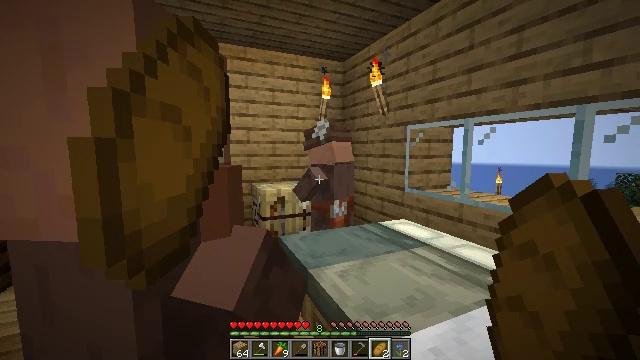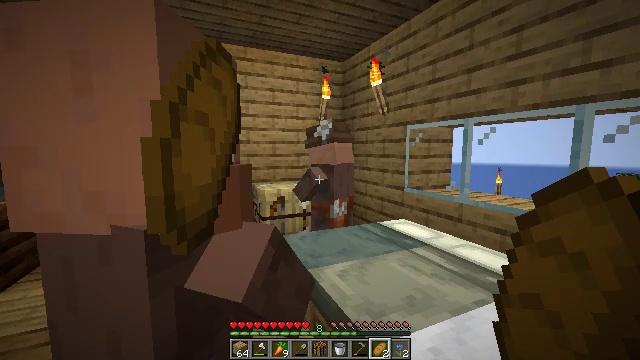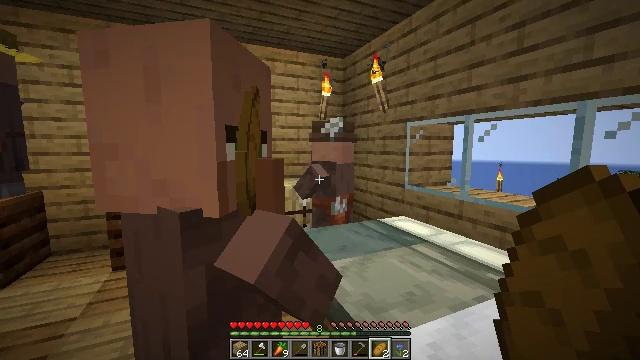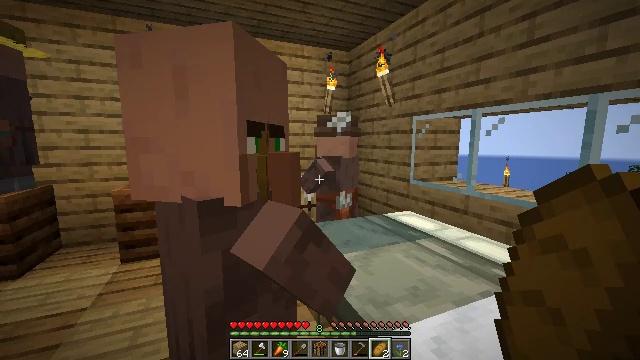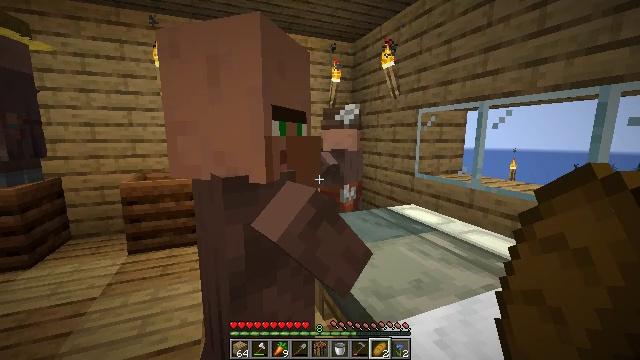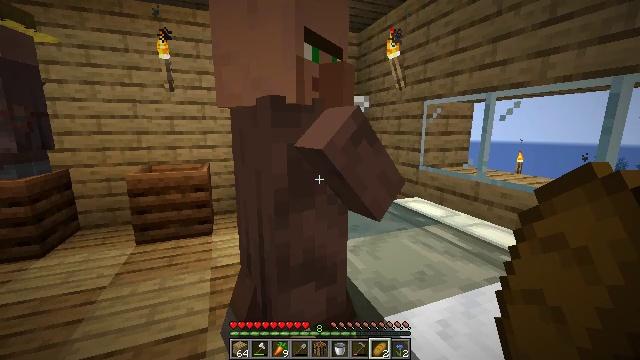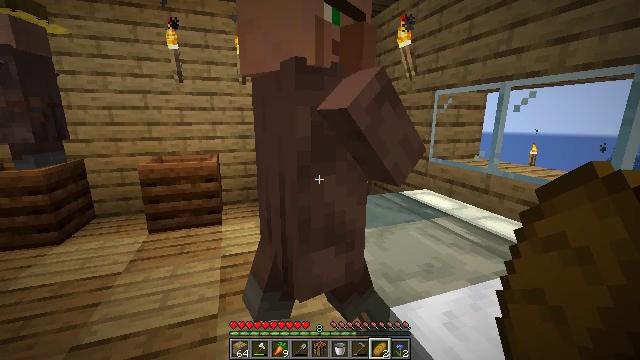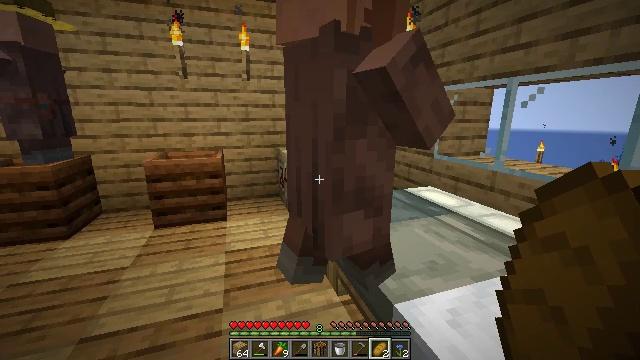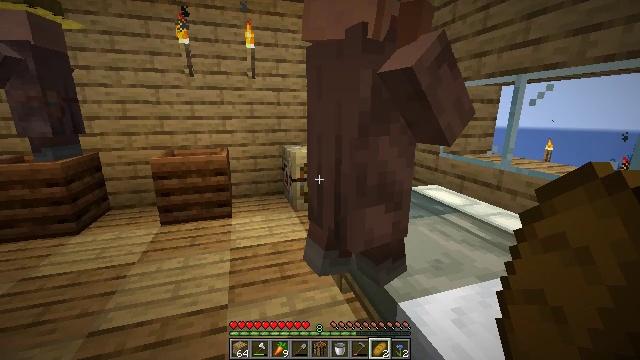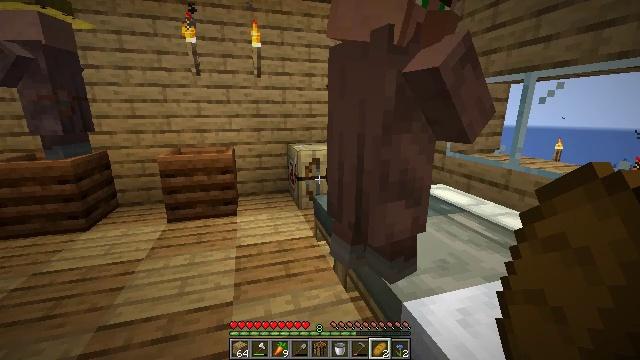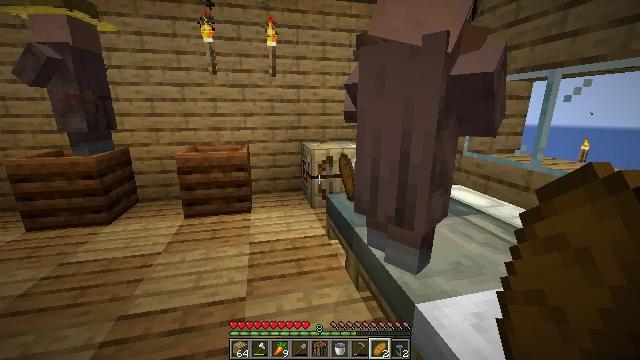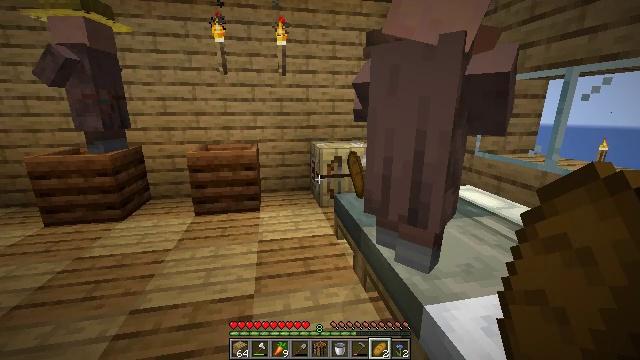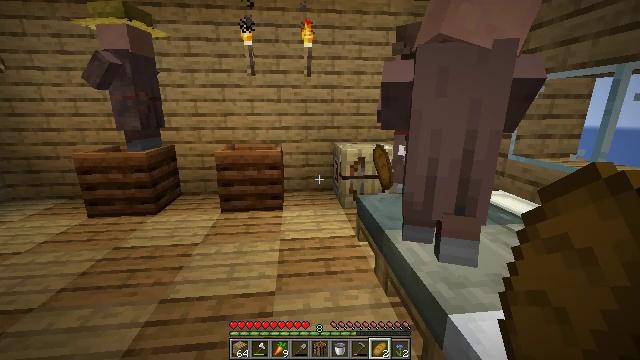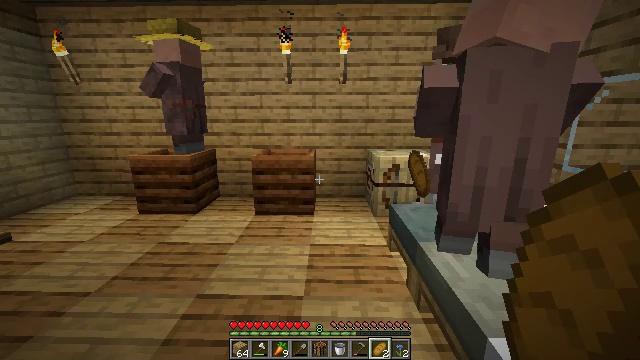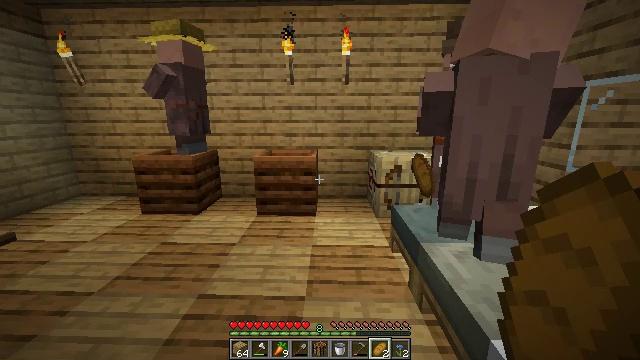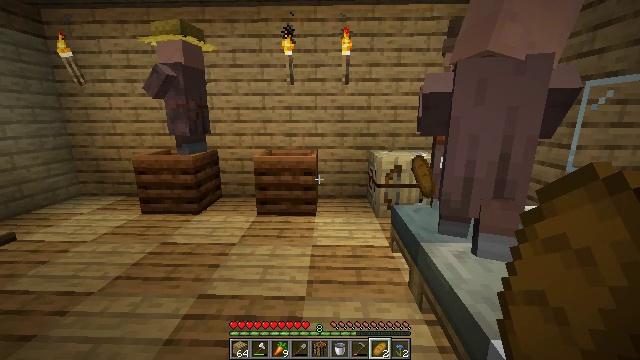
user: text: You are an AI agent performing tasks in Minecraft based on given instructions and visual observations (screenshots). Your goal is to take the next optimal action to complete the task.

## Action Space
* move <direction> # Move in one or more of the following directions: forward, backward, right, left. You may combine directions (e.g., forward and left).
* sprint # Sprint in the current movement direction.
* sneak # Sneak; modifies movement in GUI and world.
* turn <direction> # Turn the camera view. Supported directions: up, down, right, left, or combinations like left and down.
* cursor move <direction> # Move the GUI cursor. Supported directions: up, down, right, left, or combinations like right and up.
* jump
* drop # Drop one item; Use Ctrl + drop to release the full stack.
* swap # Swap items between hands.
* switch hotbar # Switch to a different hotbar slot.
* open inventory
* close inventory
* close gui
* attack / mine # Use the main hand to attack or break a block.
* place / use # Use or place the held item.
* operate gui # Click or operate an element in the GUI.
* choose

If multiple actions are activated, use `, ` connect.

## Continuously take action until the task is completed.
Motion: motion action
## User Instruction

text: Drop a bread.
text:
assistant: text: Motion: no_op
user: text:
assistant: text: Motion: no_op
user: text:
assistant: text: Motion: turn left and down
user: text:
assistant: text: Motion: turn down
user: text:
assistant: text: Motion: turn down
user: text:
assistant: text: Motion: turn left and down
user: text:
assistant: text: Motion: no_op
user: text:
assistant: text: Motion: turn left
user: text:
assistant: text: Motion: turn left
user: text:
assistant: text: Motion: turn left
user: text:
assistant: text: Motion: turn left
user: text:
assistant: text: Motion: turn left
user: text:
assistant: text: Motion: turn left and up
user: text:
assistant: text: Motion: no_op
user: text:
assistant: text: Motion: no_op
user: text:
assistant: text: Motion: no_op
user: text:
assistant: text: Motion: no_op
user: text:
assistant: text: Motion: no_op
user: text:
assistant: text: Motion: no_op
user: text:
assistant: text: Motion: turn right
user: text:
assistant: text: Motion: turn right
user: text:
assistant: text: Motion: turn right
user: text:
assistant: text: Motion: no_op
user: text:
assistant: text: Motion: no_op
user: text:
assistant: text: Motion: no_op
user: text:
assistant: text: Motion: drop
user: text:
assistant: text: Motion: drop
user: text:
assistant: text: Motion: drop
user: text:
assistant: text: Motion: no_op
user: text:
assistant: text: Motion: no_op